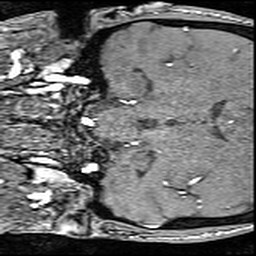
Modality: angio
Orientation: coronal
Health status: ill
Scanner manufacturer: siemens
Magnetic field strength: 3 T
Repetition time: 0.023 s
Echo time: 0.00418 s